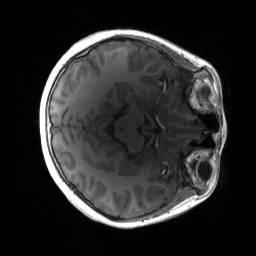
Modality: T1w
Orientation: axial
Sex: female
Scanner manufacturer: siemens
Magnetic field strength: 3 T
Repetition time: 1.9 s
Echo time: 0.00243 s